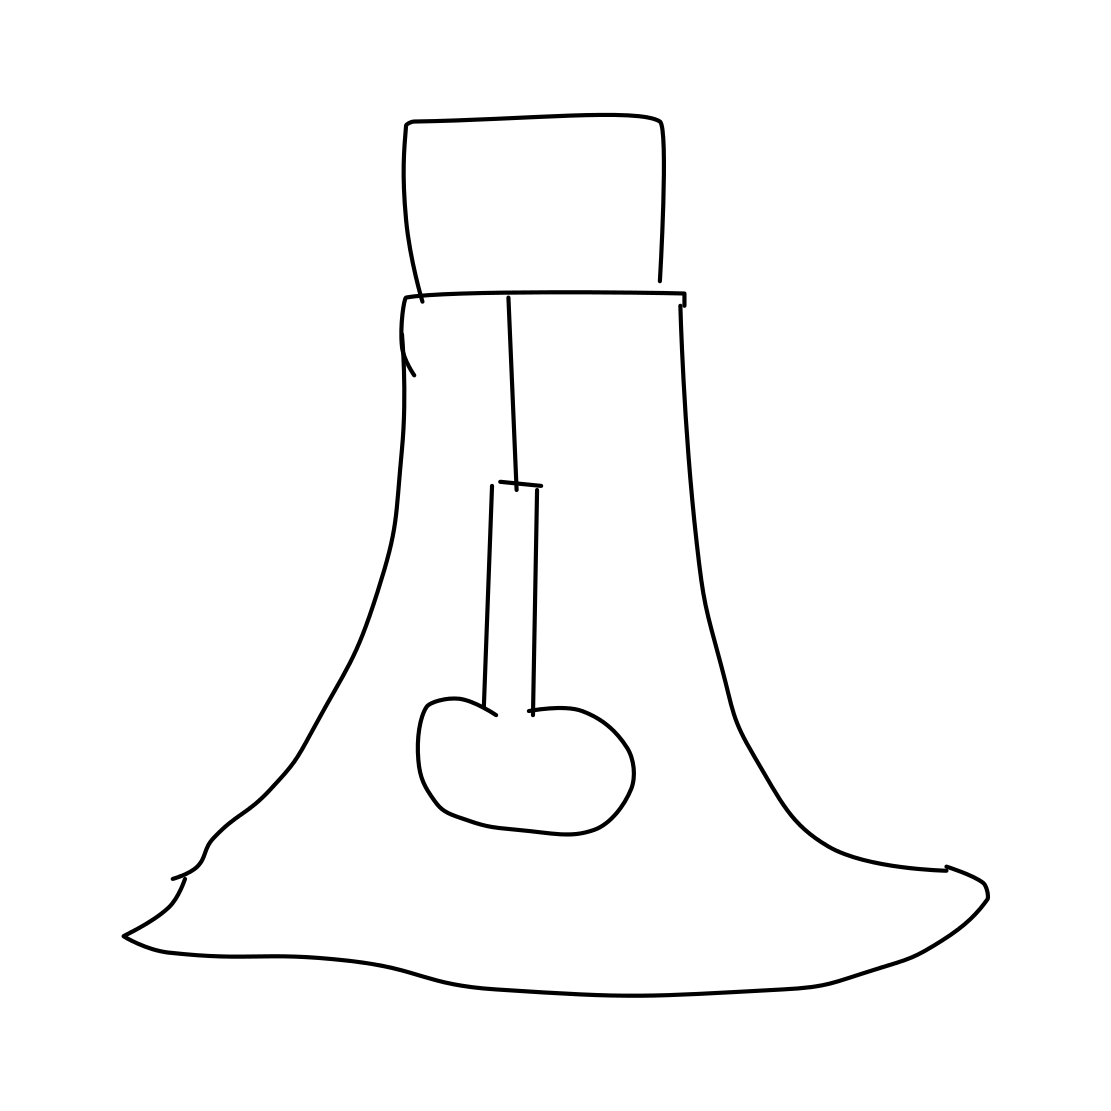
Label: bell